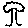
Label: tree